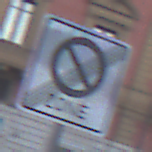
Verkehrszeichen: EndeEingeschraenktesHalteverbotZone
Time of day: SunriseSunset
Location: Outdoor (Urban)
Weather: PartlyCloudy
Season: NotSpecified
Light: Natural